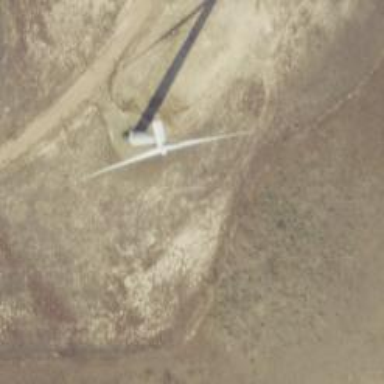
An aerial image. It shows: Wind generator powered by horizontal-axis wind turbine.